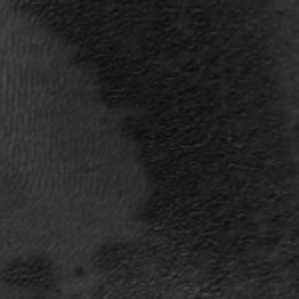
Label: frost